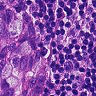
Metastatic tissue present: yes